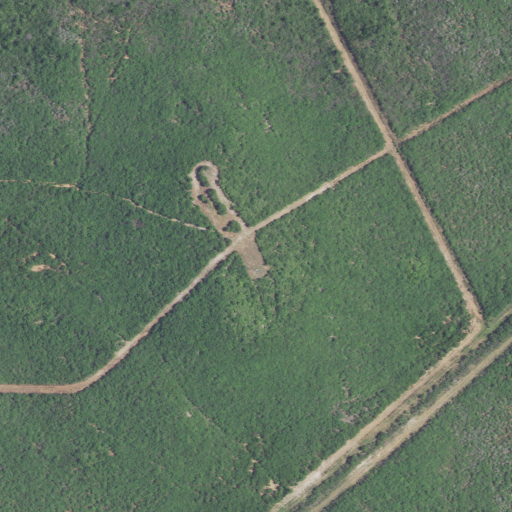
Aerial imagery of mountain in Texas named Pilot Knob containing only shrub